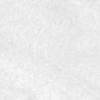
Label: no_change